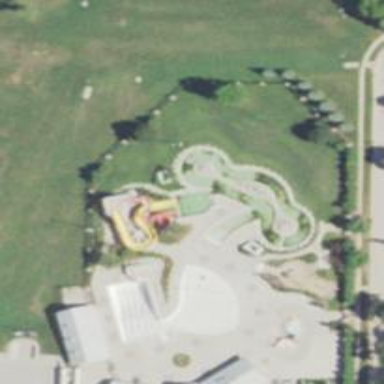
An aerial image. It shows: Water slide attraction.